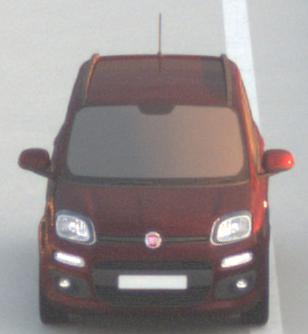
Make: Fiat
Model: Panda 1.2 8V
Detailed model: Panda (312)
Model produced from: 2013/02
Model produced until: 2013/12
Doors: 5
Color: red
Road condition: dry road
Daytime: sunrise or sunset
Contrast: medium contrast